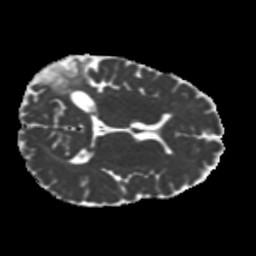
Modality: MD
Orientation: axial
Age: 39
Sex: female
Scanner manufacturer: siemens
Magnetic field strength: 3 T
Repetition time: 5.25 s
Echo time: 0.08 s